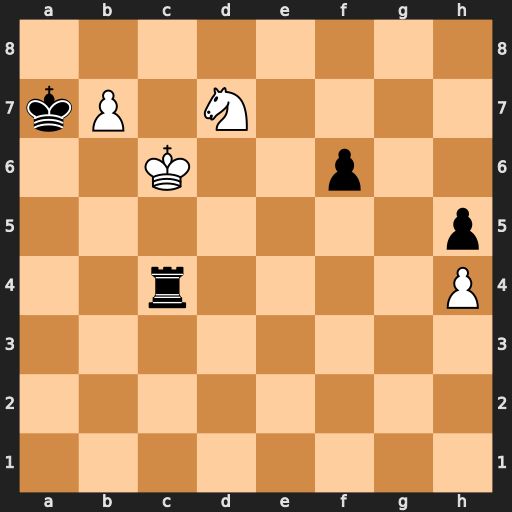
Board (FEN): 8/kP1N4/2K2p2/7p/2r4P/8/8/8
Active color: w
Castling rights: -
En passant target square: -
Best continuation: Kb5 Rb4+ Kxb4